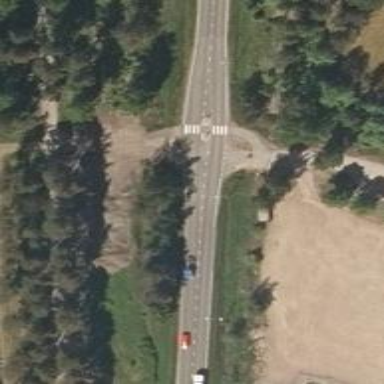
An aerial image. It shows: Pedestrian crossing with zebra markings on the footway.